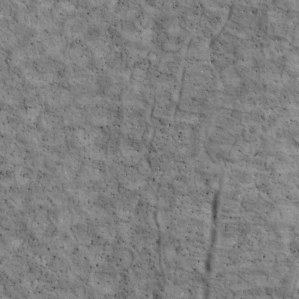
Label: non_frost